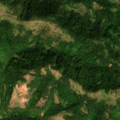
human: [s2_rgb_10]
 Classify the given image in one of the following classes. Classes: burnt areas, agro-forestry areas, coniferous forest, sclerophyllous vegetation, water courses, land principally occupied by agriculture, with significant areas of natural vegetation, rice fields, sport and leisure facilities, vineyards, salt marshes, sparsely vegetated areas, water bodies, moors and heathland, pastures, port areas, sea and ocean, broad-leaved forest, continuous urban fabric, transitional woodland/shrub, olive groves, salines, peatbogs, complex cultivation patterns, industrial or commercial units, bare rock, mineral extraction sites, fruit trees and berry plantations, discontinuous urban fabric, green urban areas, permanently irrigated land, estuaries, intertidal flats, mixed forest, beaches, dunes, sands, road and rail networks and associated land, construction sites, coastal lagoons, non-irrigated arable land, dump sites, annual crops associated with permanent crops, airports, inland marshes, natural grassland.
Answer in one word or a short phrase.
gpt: broad-leaved forest, natural grassland